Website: lowes
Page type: stored-credit-cards
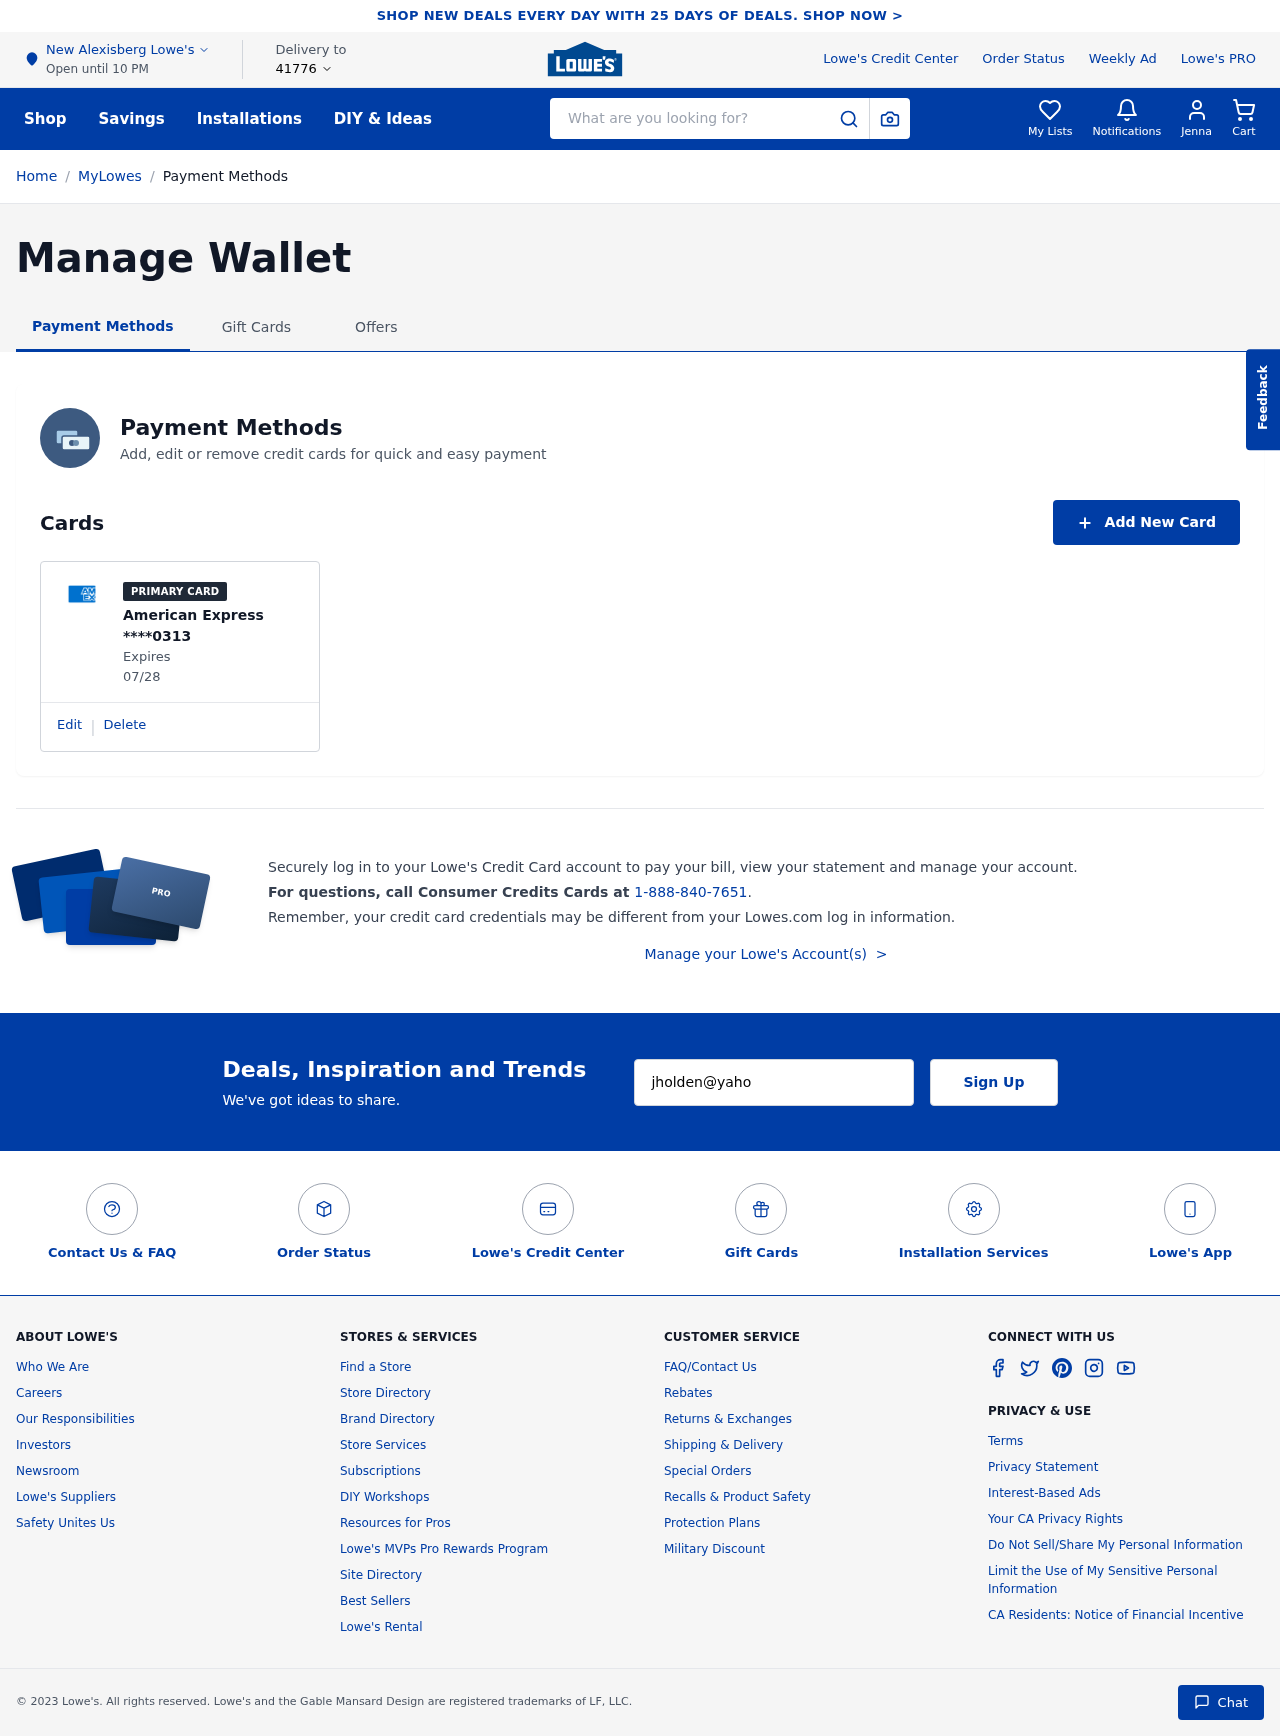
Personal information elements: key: PII_CARD_EXPIRY
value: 07/28
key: PII_CARD_LAST4
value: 0313
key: PII_CARD_TYPE
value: American Express
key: PII_CITY
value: New Alexisberg
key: PII_EMAIL
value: jholden@yahoo.com
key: PII_FIRSTNAME
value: Jenna
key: PII_POSTCODE
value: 41776
Search elements: key: HEADER_SEARCH
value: What are you looking for?